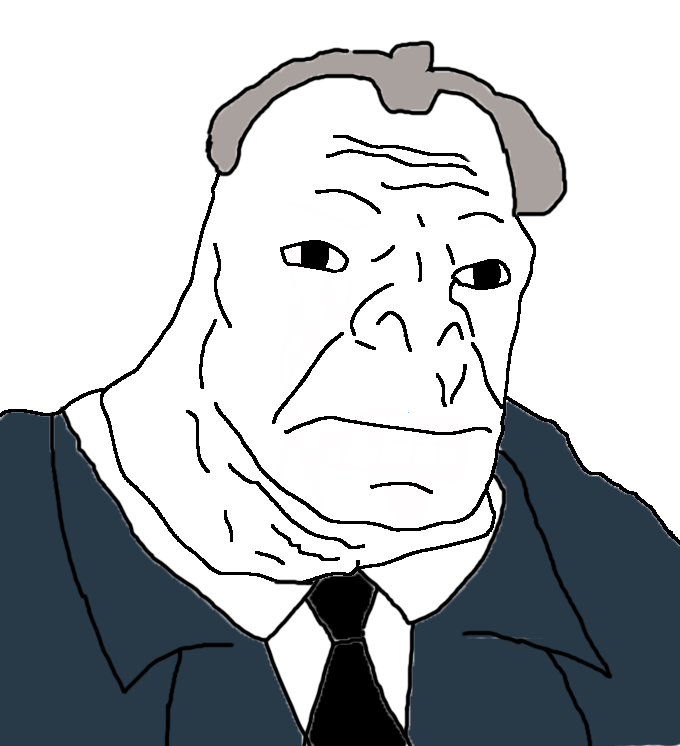
Label: 5_Craig